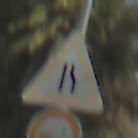
Verkehrszeichen: EinseitigVerengteFahrbahnRechts
Zusatzzeichen unten: VerbotUeberholenEinspurigeFahrzeuge
Umgebung: Outdoor, Nature
Tageszeit: MorningAfternoon
Wetter: PartlyCloudy
Licht: Natural
Jahreszeit: NotSpecified
Kontrast: HighContrast